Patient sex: F
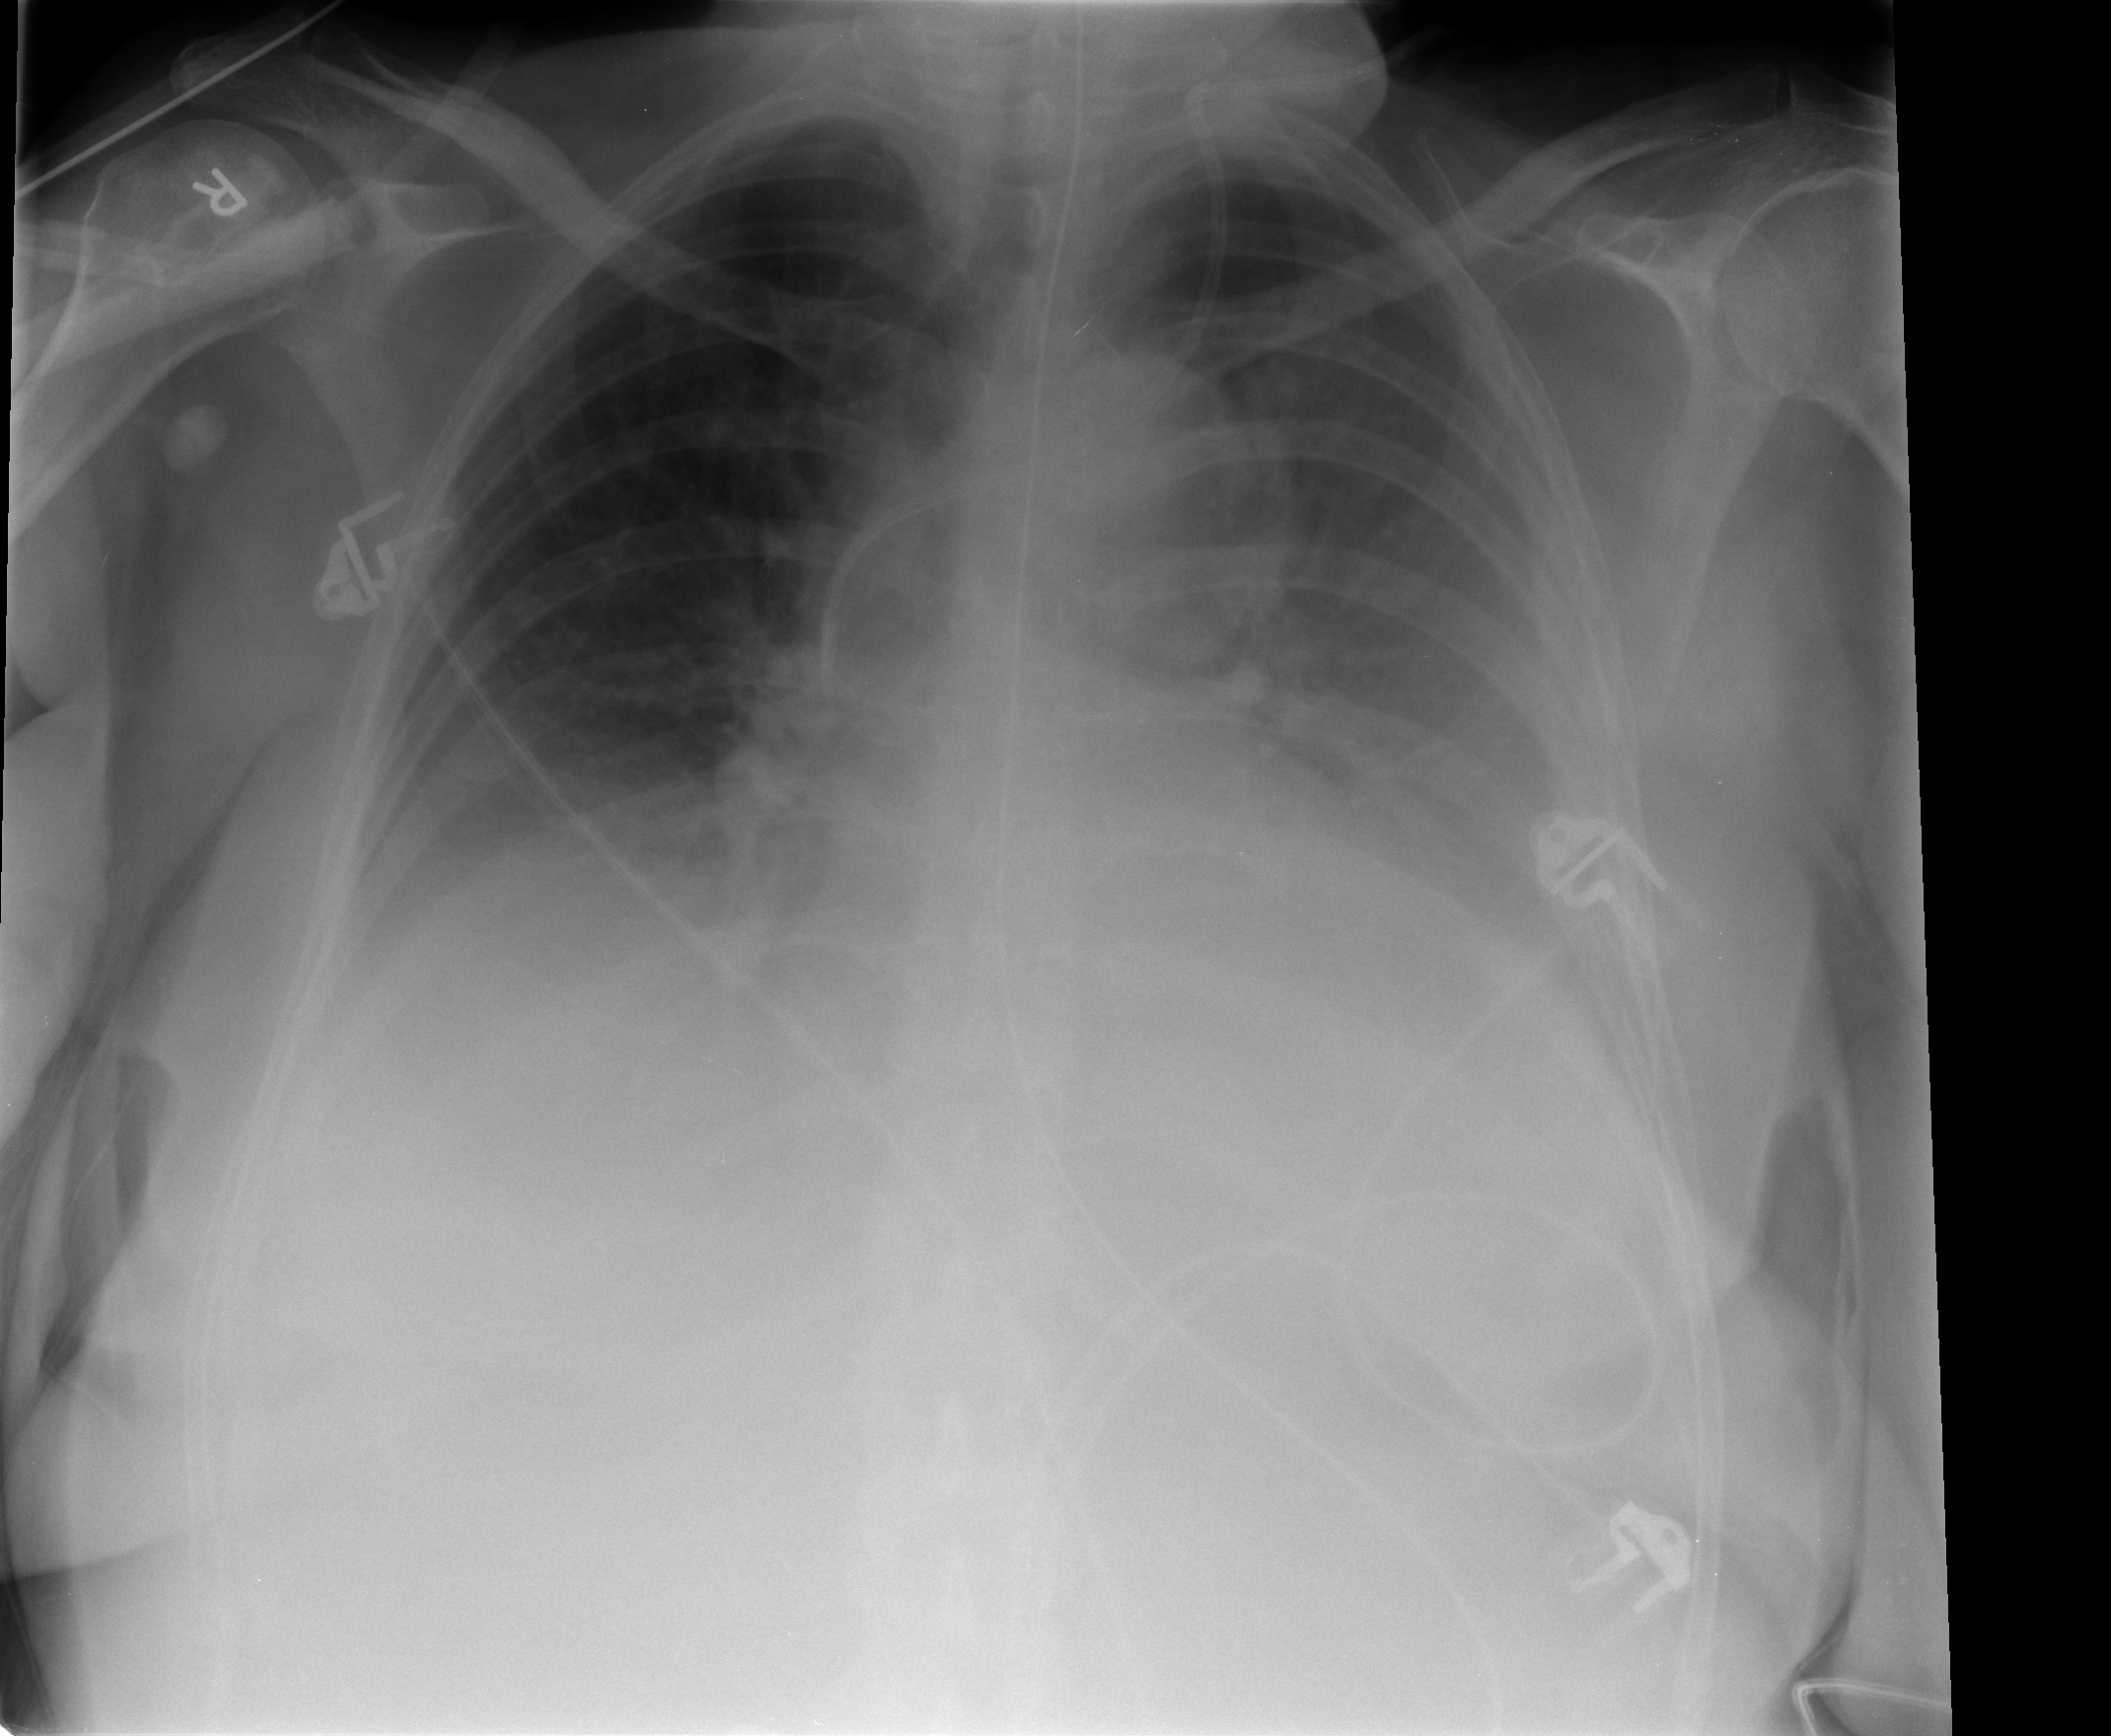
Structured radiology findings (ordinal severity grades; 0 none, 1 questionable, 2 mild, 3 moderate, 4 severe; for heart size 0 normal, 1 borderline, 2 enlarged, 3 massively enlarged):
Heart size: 0
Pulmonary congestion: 0
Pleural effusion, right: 2
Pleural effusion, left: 3
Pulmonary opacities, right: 0
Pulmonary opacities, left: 0
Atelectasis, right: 2
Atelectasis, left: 2